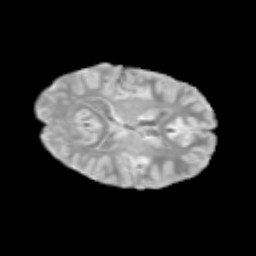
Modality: T2w
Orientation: axial
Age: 11
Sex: male
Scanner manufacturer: siemens
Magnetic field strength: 3 T
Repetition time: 3.8 s
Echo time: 0.07 s